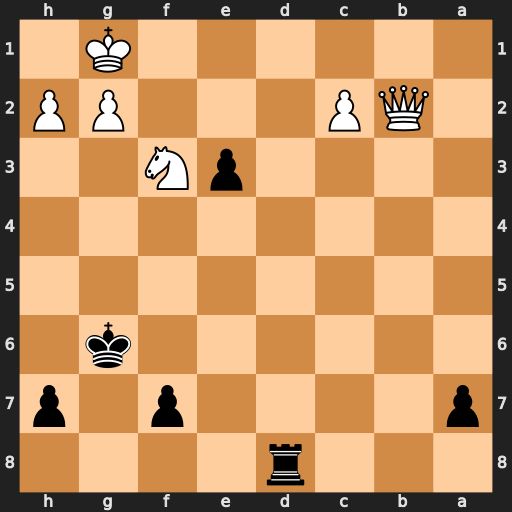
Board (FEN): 3r4/p4p1p/6k1/8/8/4pN2/1QP3PP/6K1
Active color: b
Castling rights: -
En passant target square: -
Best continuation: Rd1+ Ne1 Rxe1#